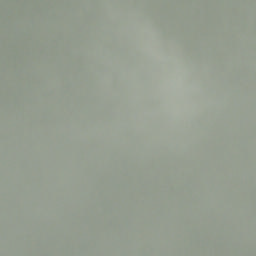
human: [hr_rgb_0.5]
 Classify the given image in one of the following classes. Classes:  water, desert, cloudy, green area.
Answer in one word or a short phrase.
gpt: cloudy